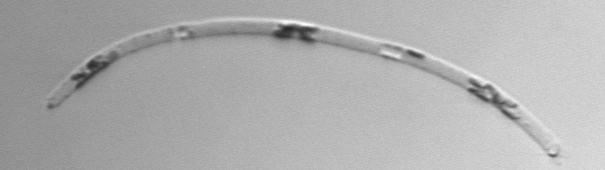
Label: Eucampia_morphytype1